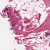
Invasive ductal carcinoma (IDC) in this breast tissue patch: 1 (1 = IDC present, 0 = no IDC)